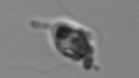
Label: flagellate